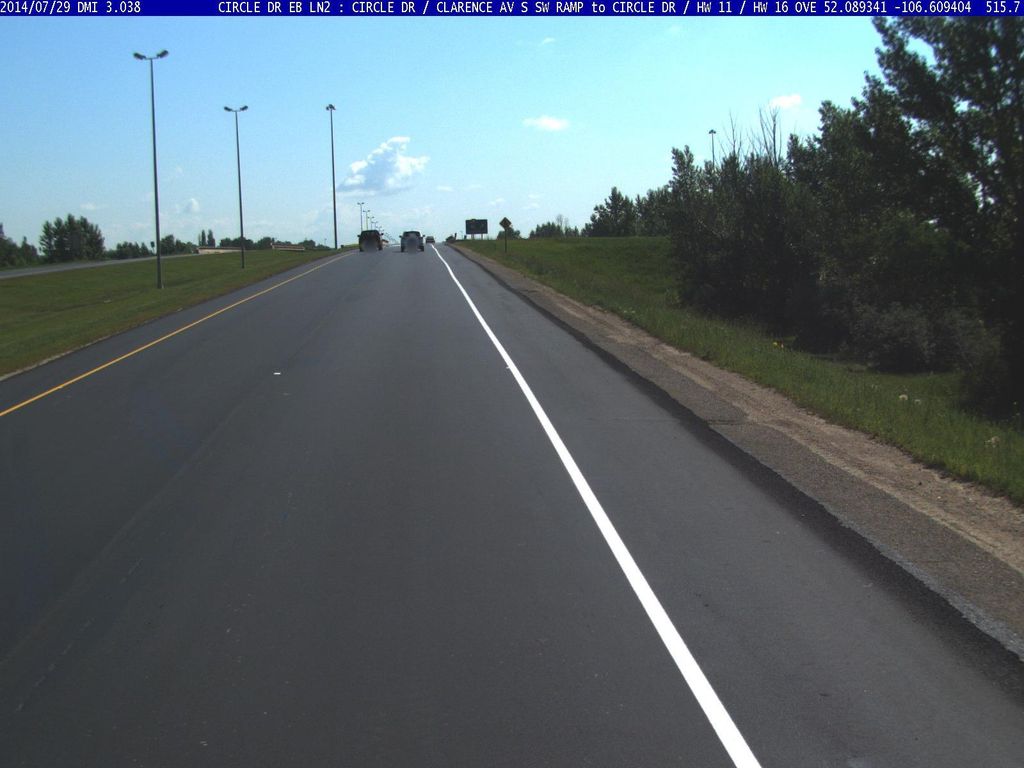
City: saskatoon